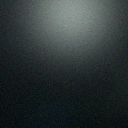
Screen state: off